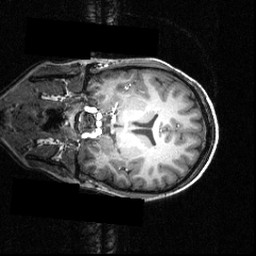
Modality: T1w
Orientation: coronal
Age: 16
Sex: female
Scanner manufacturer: siemens
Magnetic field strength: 3.951 T
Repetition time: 1.5 s
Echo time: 0.00335 s